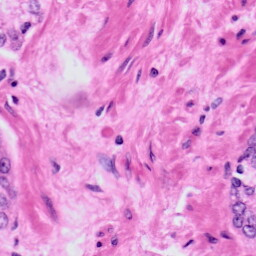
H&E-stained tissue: Prostate